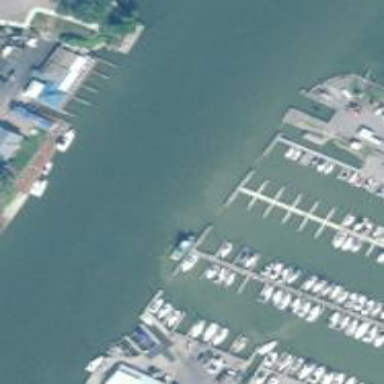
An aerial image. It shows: Man-made pier.